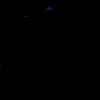
Label: space